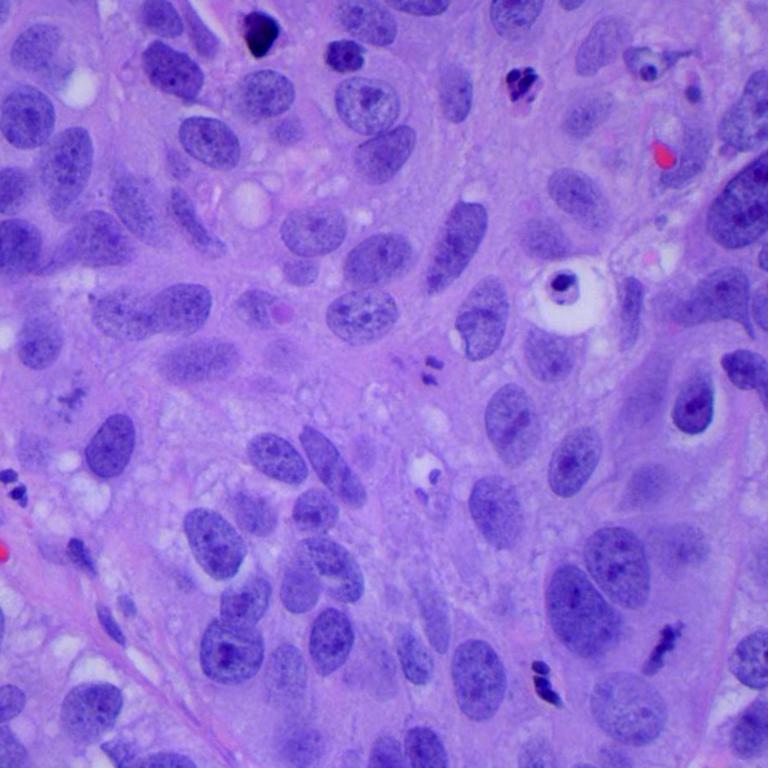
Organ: lung
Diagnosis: squamous carcinomas